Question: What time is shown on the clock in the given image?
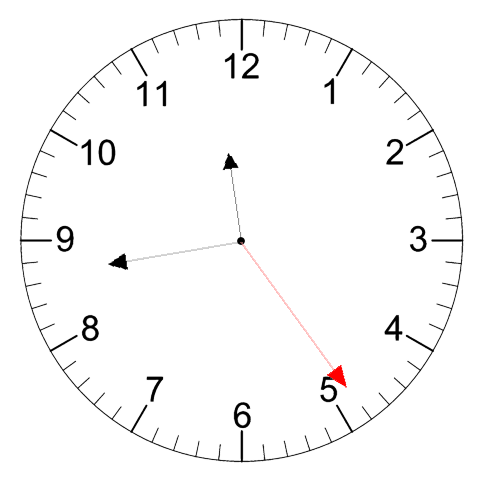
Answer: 11:43:24